Current action and preconditions to check: path_clear

Your task: For each precondition in the list above, predict whether it will hold at this action.

Consider the current scene as observed from the mobile robot's camera, and analyze the predicted future states of all dynamic agents (e.g., people, animals, vehicles, or any moving entities) within the NEXT SECOND.

IMPORTANT: Only answer "very likely" if you are absolutely certain—based on strong, clear evidence—that a dynamic agent will violate the precondition in the predicted future state. Do NOT answer "very likely" for unlikely, ambiguous, or low-probability risks.

Ask yourself for each precondition: Is there a high probability, with clear and convincing evidence, that the predicted future states of any dynamic agent will interfere with the predicted future state of the currently executing action within the NEXT SECOND, causing that precondition to fail?

Assess the risk level based on these predictions. Use "likely" or "very likely" if motions create a clear risk of interference.

Use "neutral" or "improbable" if agents are nearby but their predicted paths are clearly diverging or non-conflicting.

Failure Risk Categories: "very improbable", "improbable", "neutral", "likely", "very likely"

Answer Format: Output ONLY the probability_of_failure value from these categories: "very improbable", "improbable", "neutral", "likely", "very likely"

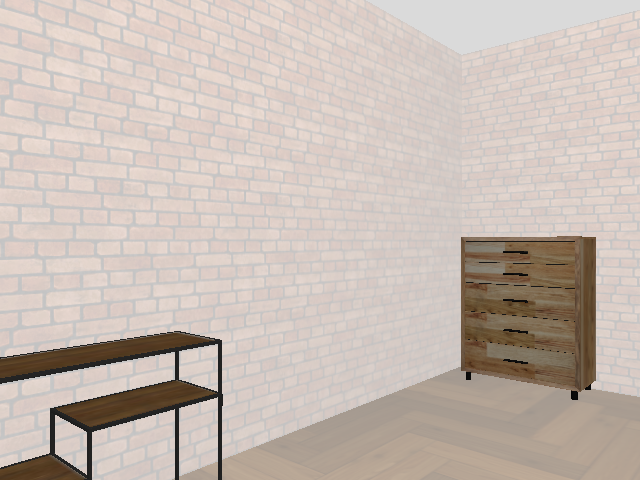

Answer: very improbable